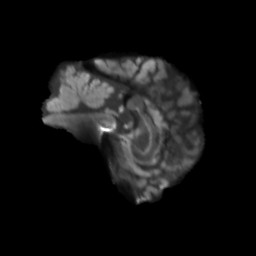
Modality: T2w
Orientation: sagittal
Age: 68
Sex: male
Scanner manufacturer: siemens
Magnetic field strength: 3 T
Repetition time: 3.23 s
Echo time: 0.0892 s